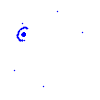
Particle: electron